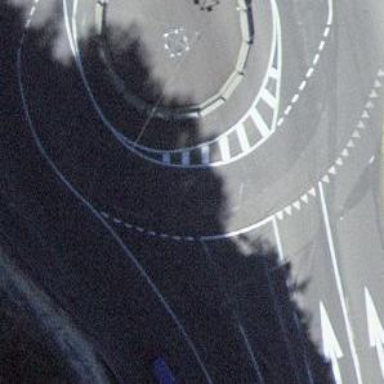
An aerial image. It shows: Roundabout on trunk road with asphalt surface.